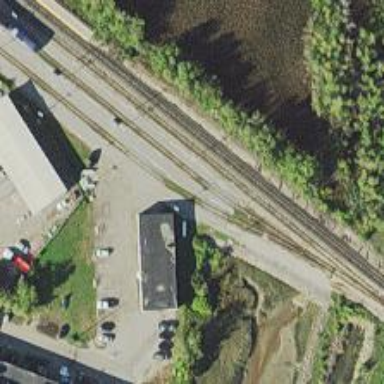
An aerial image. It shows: Rail spur service.